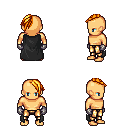
a pixel art fantasy rpg character, male body template, human, tanned skin, black cape, gold greaves, light blonde long mohawk hairstyle, metal gloves, four views (front, back, left, right), 2x2 character sprite sheet, small pixel art, hard edges, no anti-aliasing